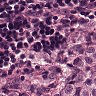
Metastatic tissue present: yes